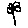
Label: flower